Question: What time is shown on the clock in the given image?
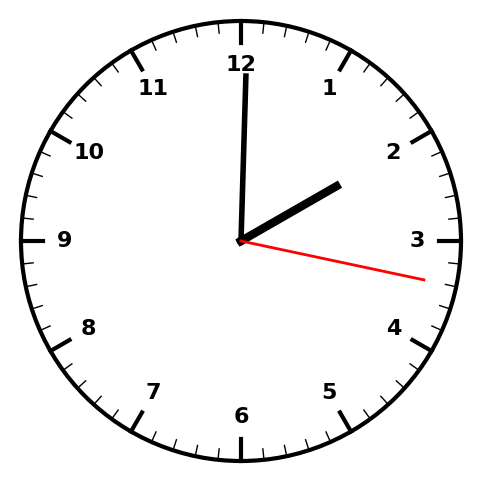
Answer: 02:00:17